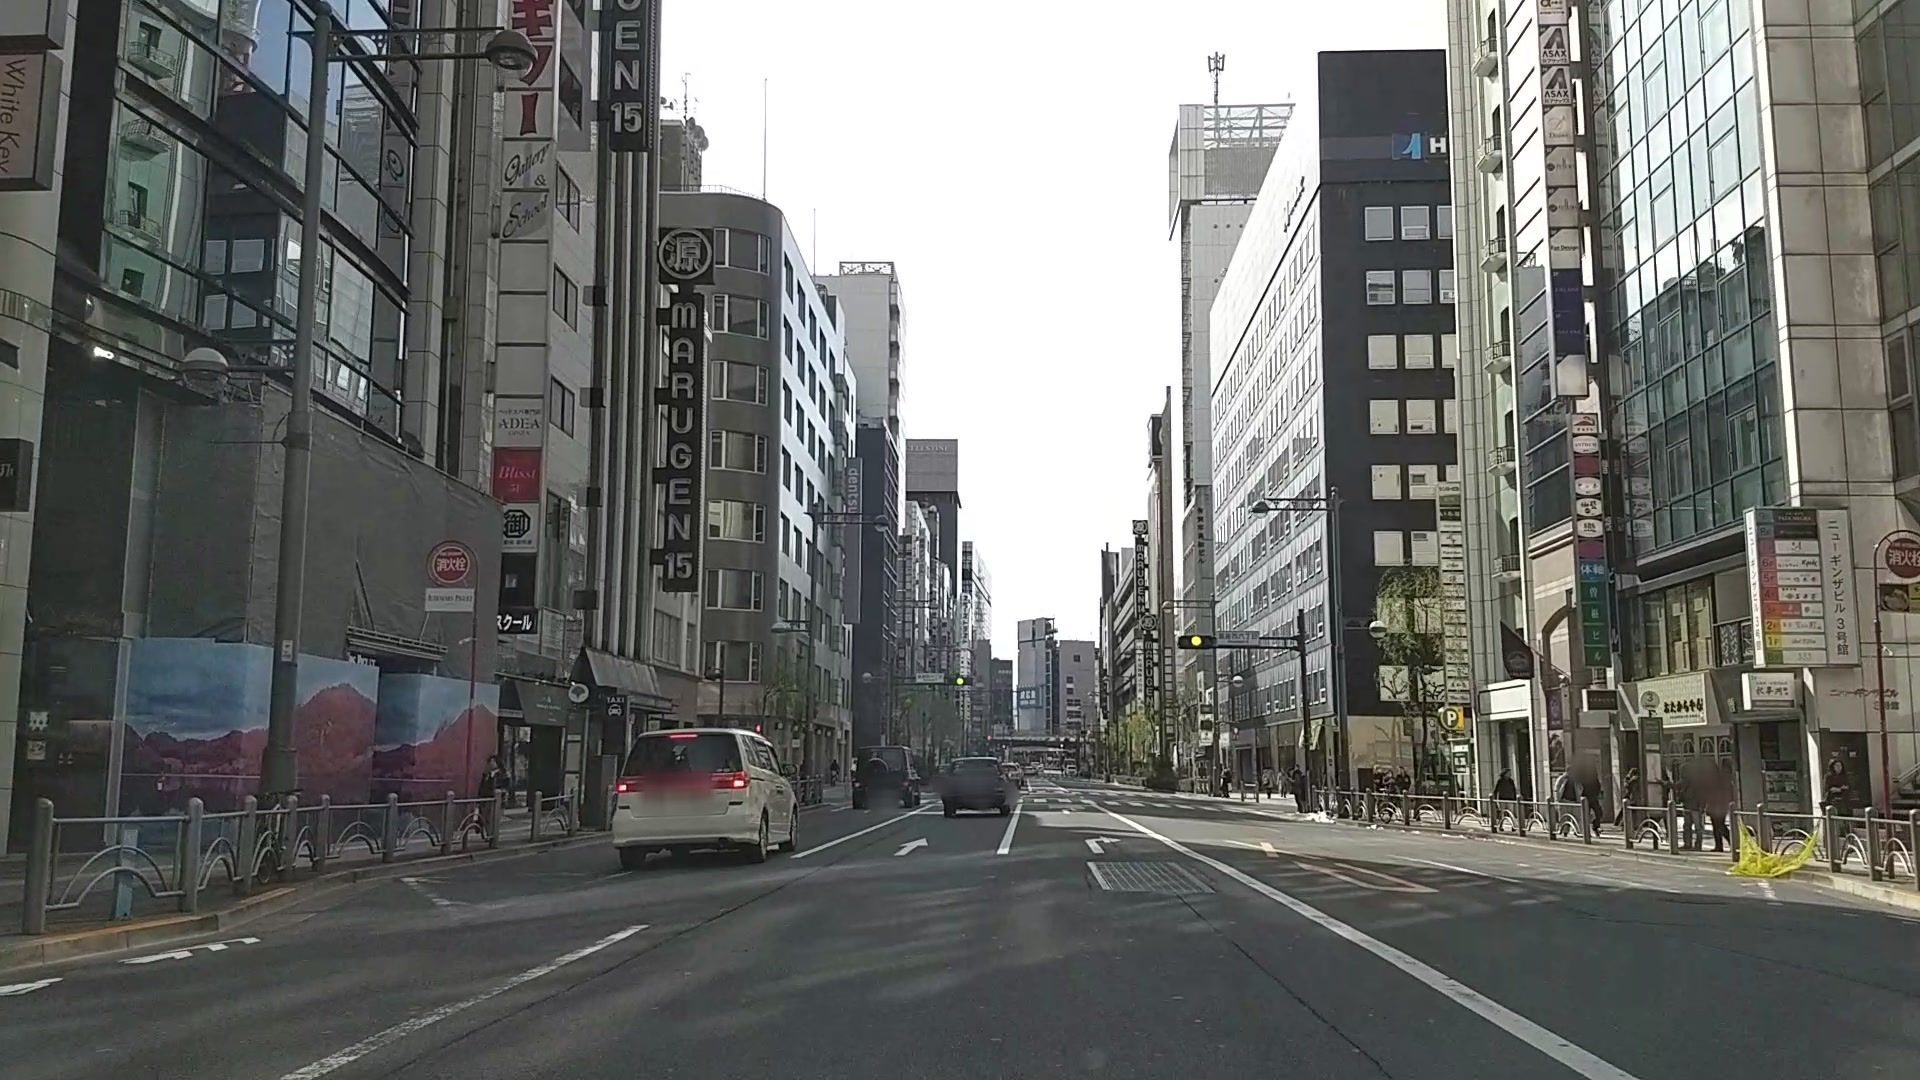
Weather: clear
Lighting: day
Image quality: good
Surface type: driving surface
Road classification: secondary
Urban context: urban centre
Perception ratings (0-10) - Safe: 6.12, Lively: 8.62, Beautiful: 8.87, Boring: 1.05, Depressing: 4.57, Wealthy: 5.82